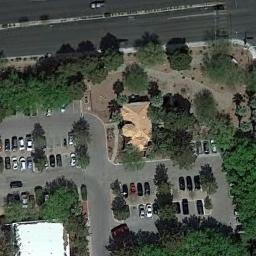
Label: residential